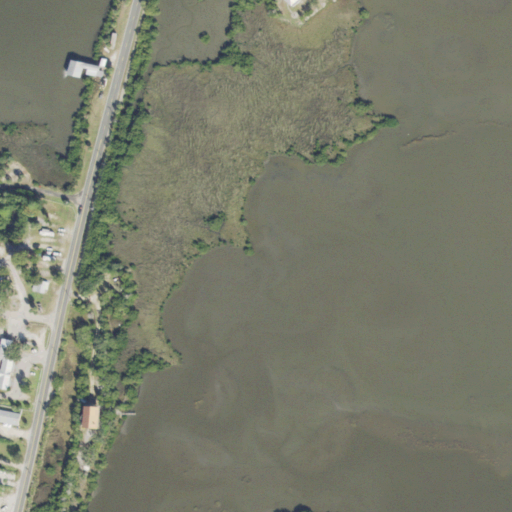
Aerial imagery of cape in Florida named Sunset Point containing herbaceous wetlands, open water, medium intensity development, low intensity development, barren land, and high intensity development